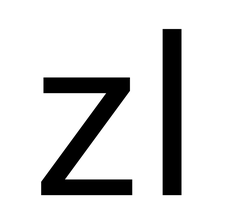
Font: InstrumentSans_Regular